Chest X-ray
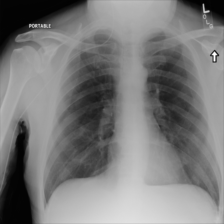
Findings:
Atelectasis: negative
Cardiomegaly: negative
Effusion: negative
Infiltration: negative
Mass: negative
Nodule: negative
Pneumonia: negative
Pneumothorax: negative
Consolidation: negative
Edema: negative
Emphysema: negative
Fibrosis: negative
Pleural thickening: negative
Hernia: negative